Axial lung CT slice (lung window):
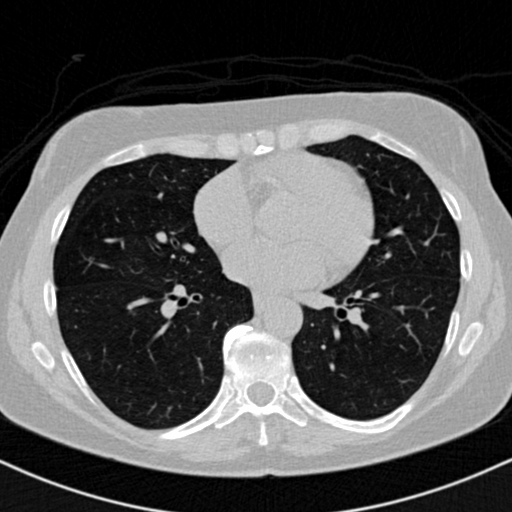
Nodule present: no